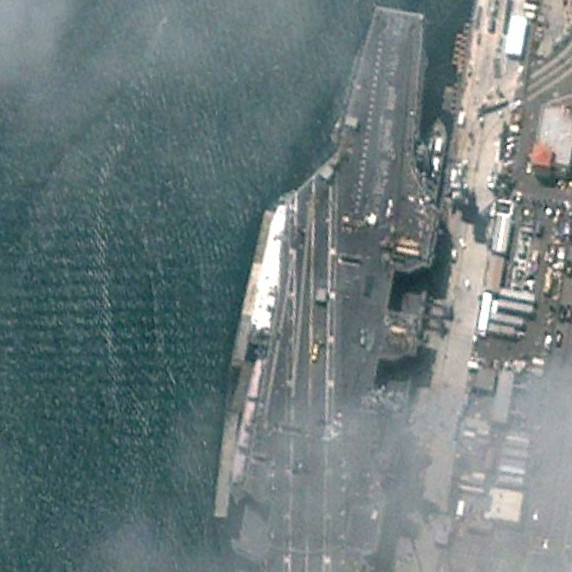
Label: aircraft_carrier